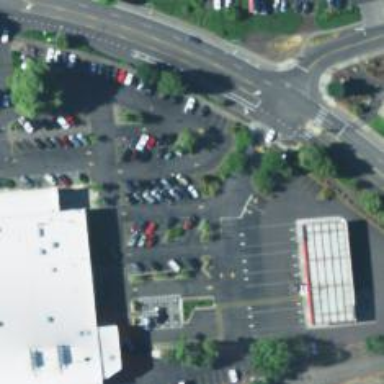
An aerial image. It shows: Parking space.